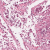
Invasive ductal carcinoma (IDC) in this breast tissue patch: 1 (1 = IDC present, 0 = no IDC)